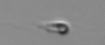
Label: flagellate_morphotype3